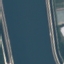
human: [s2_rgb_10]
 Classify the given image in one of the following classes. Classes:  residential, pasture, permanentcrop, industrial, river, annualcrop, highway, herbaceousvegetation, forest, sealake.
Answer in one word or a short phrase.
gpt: River